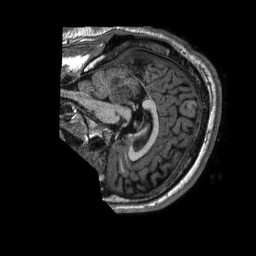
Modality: T1w
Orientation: sagittal
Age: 31
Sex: male
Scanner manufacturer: philips
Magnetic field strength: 1.5 T
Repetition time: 0.007795 s
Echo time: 0.003551 s